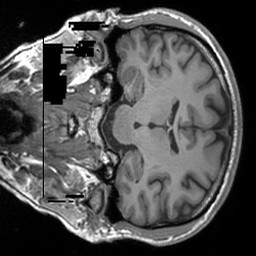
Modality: T1w
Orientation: coronal
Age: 31
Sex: male
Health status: healthy
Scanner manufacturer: siemens
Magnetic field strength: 3 T
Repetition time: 1.9 s
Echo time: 0.00252 s